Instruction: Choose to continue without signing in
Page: checkout
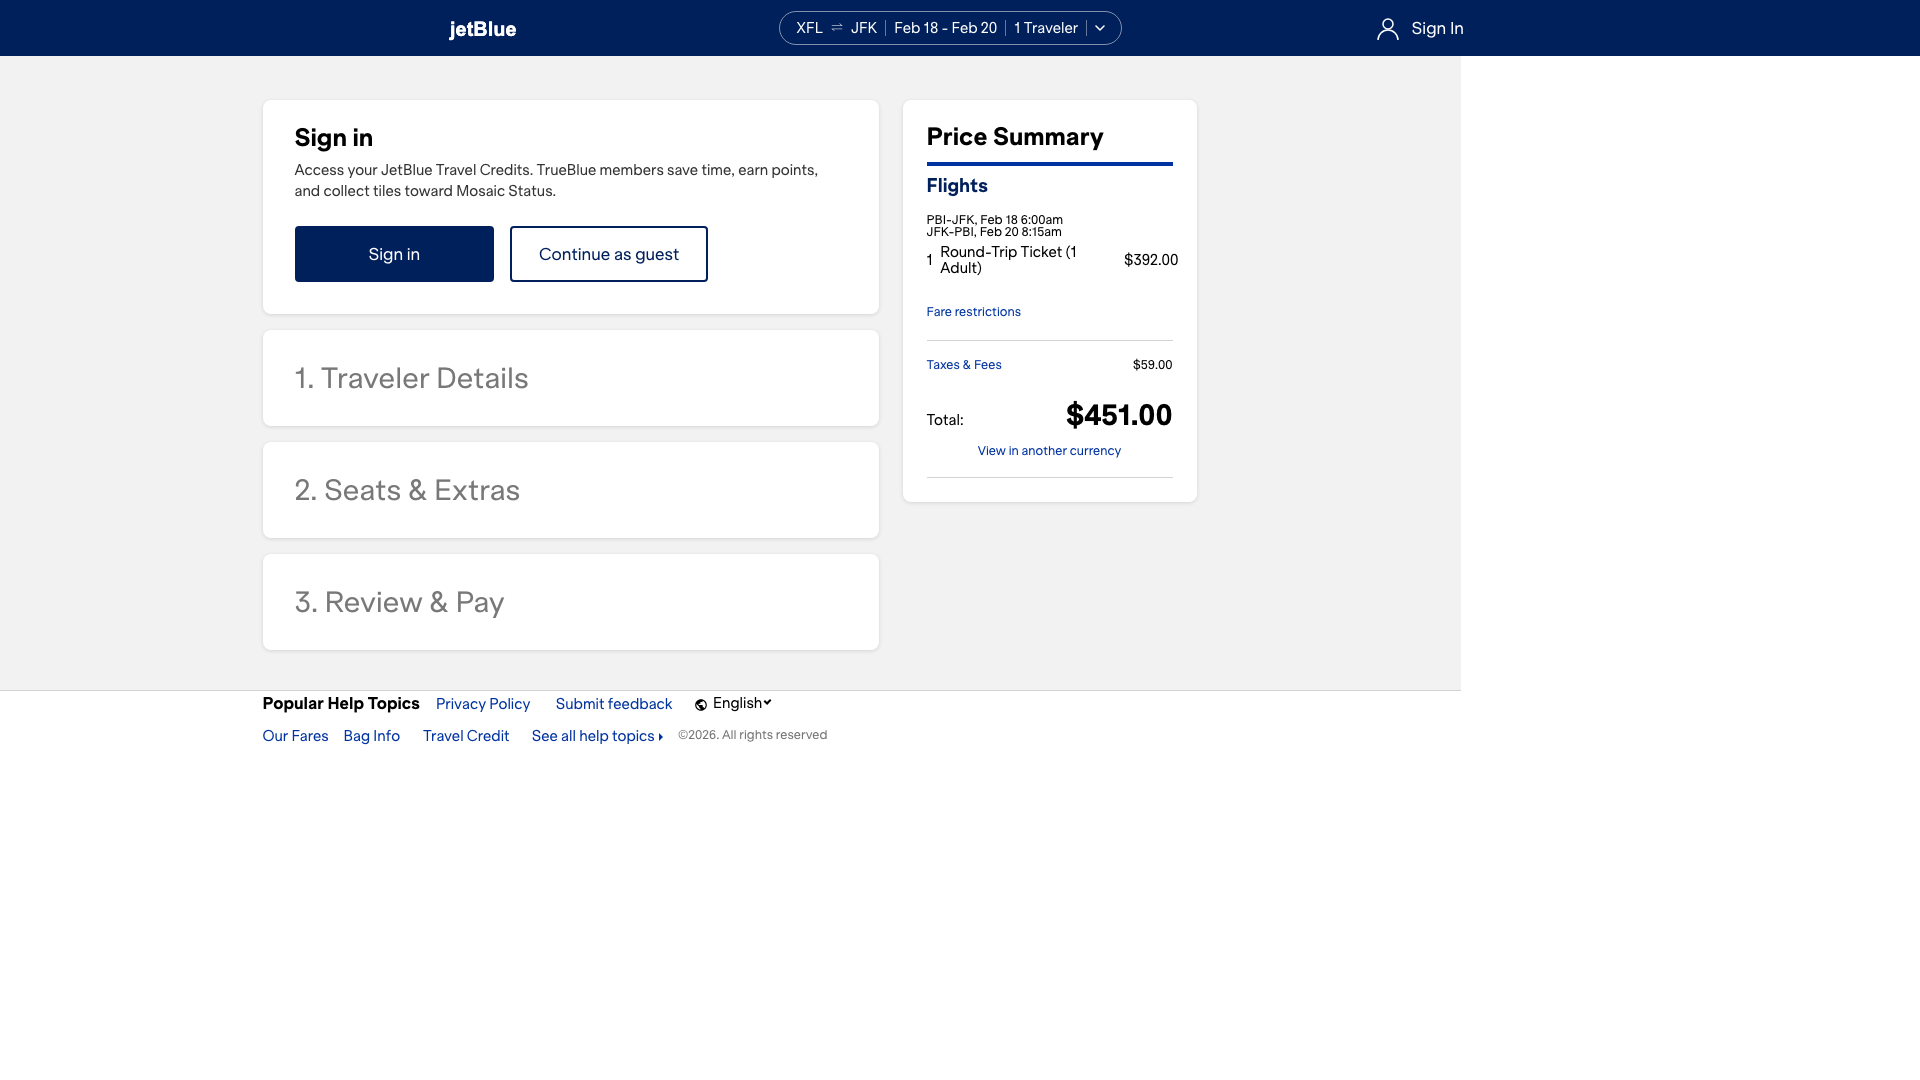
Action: click